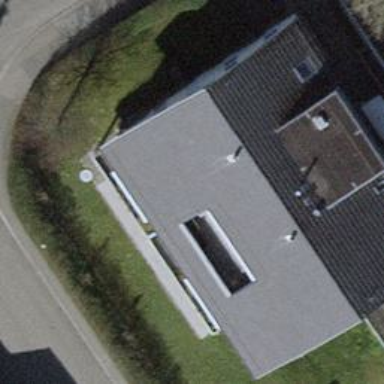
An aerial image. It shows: Hipped roof on apartment building.